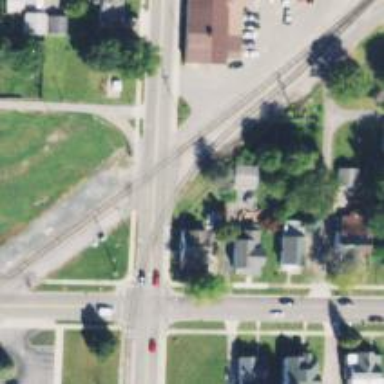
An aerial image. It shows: Railway level crossing.